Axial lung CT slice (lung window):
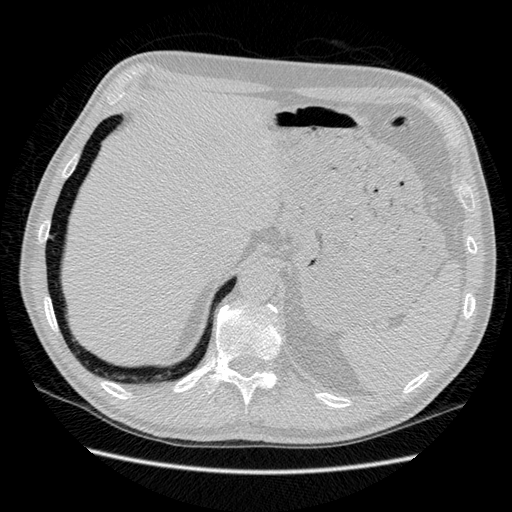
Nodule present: no